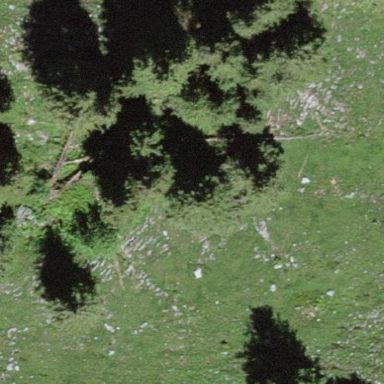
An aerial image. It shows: Forest area.